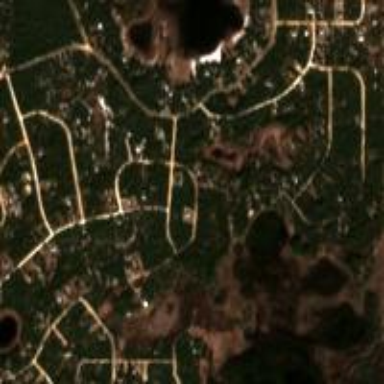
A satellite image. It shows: This residential area consists of single-family homes.